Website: macys
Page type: cart
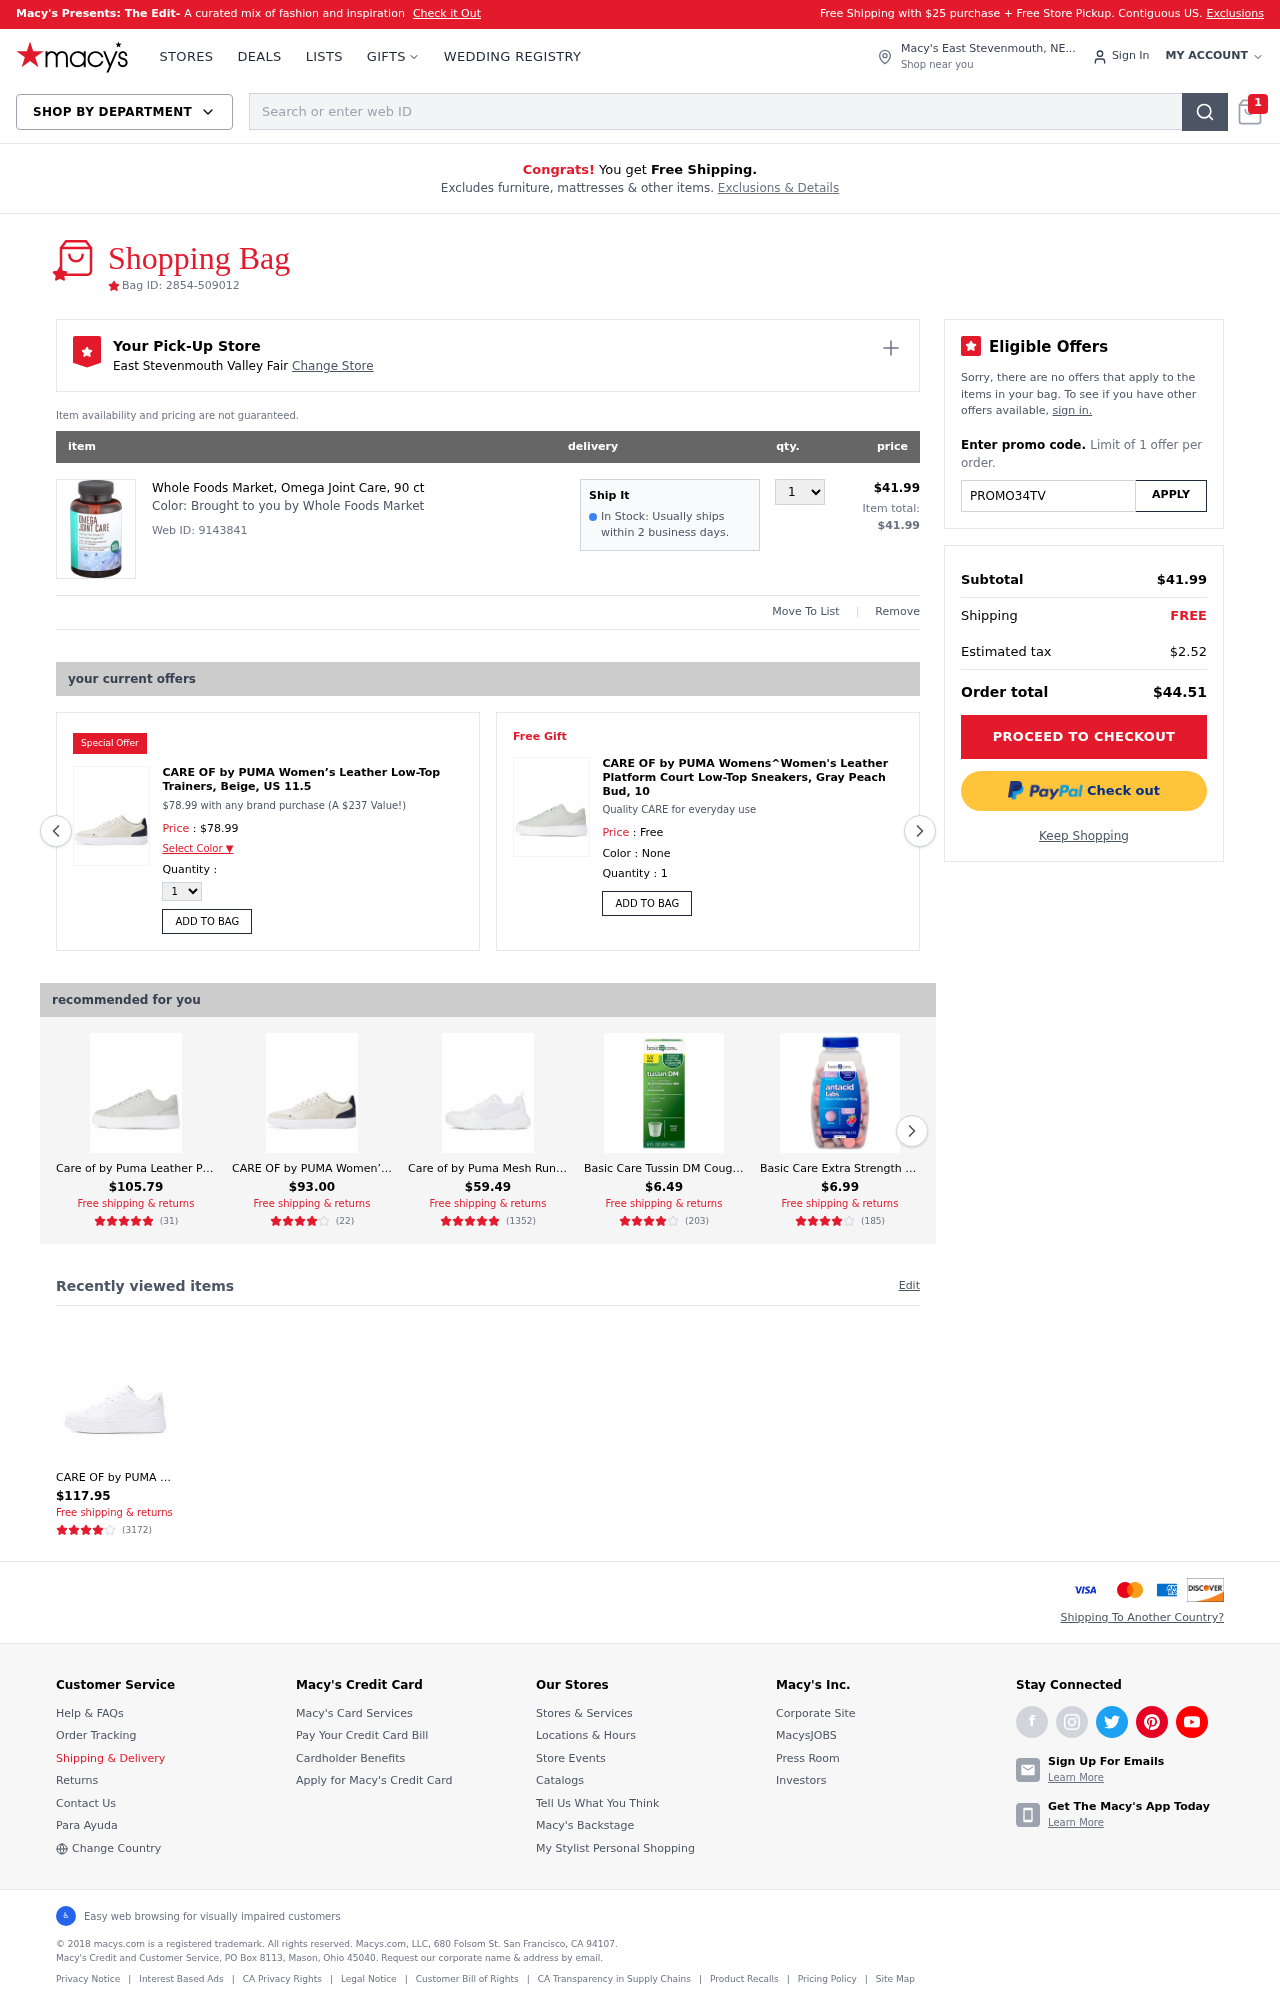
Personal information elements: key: PII_CITY
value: East Stevenmouth Valley Fair Change Store
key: PII_CITY_STATE
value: East Stevenmouth, NE
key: PII_PROMO_CODE
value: PROMO34TV
Product elements: key: PRODUCT1_DESC
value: Brought to you by Whole Foods Market
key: PRODUCT1_NAME
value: Whole Foods Market, Omega Joint Care, 90 ct
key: PRODUCT1_PRICE
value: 41.99
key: PRODUCT1_QUANTITY
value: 1
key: PRODUCT2_NAME
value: CARE OF by PUMA Women’s Leather Low-Top Trainers, Beige, US 11.5
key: PRODUCT2_PRICE
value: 78.99
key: PRODUCT3_DESC
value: Quality CARE for everyday use
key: PRODUCT3_NAME
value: CARE OF by PUMA Womens^Women's Leather Platform Court Low-Top Sneakers, Gray Peach Bud, 10
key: PRODUCT4_NAME
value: Care of by Puma Leather Platform Court Women's Low-Top Sneakers
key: PRODUCT4_NUM_RATINGS
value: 31
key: PRODUCT4_PRICE
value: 105.79
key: PRODUCT4_RATING
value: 4.9
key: PRODUCT5_NAME
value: CARE OF by PUMA Women’s Leather Low-Top Trainers, Beige, US 8
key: PRODUCT5_NUM_RATINGS
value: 22
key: PRODUCT5_PRICE
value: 93
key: PRODUCT5_RATING
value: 3.9
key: PRODUCT6_NAME
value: Care of by Puma Mesh Runner Men's Low-Top Sneakers
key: PRODUCT6_NUM_RATINGS
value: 1352
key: PRODUCT6_PRICE
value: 59.49
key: PRODUCT6_RATING
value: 4.6
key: PRODUCT7_NAME
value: Basic Care Tussin DM Cough, 8 Ounce
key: PRODUCT7_NUM_RATINGS
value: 203
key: PRODUCT7_PRICE
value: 6.49
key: PRODUCT7_RATING
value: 4.4
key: PRODUCT8_NAME
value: Basic Care Extra Strength Calcium Antacid Tablets, Berry, 200 Count
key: PRODUCT8_NUM_RATINGS
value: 185
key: PRODUCT8_PRICE
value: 6.99
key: PRODUCT8_RATING
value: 4.3
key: PRODUCT9_NAME
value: CARE OF by PUMA Women’s Leather Platform Low-Top Trainers, White, US 11
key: PRODUCT9_NUM_RATINGS
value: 3172
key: PRODUCT9_PRICE
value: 117.95
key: PRODUCT9_RATING
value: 3.9
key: PRODUCT2_DESC
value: $78.99 with any brand purchase (A $237 Value!)
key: PRODUCT1_WEB_ID
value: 9143841
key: PRODUCT1_TOTAL
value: $41.99
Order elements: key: ORDER_NUM_ITEMS
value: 1
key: ORDER_ID
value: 2854-509012
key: ORDER_SUBTOTAL
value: $41.99
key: ORDER_TAX
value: $2.52
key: ORDER_TOTAL
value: $44.51
Search elements: key: HEADER_SEARCH
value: Search or enter web ID